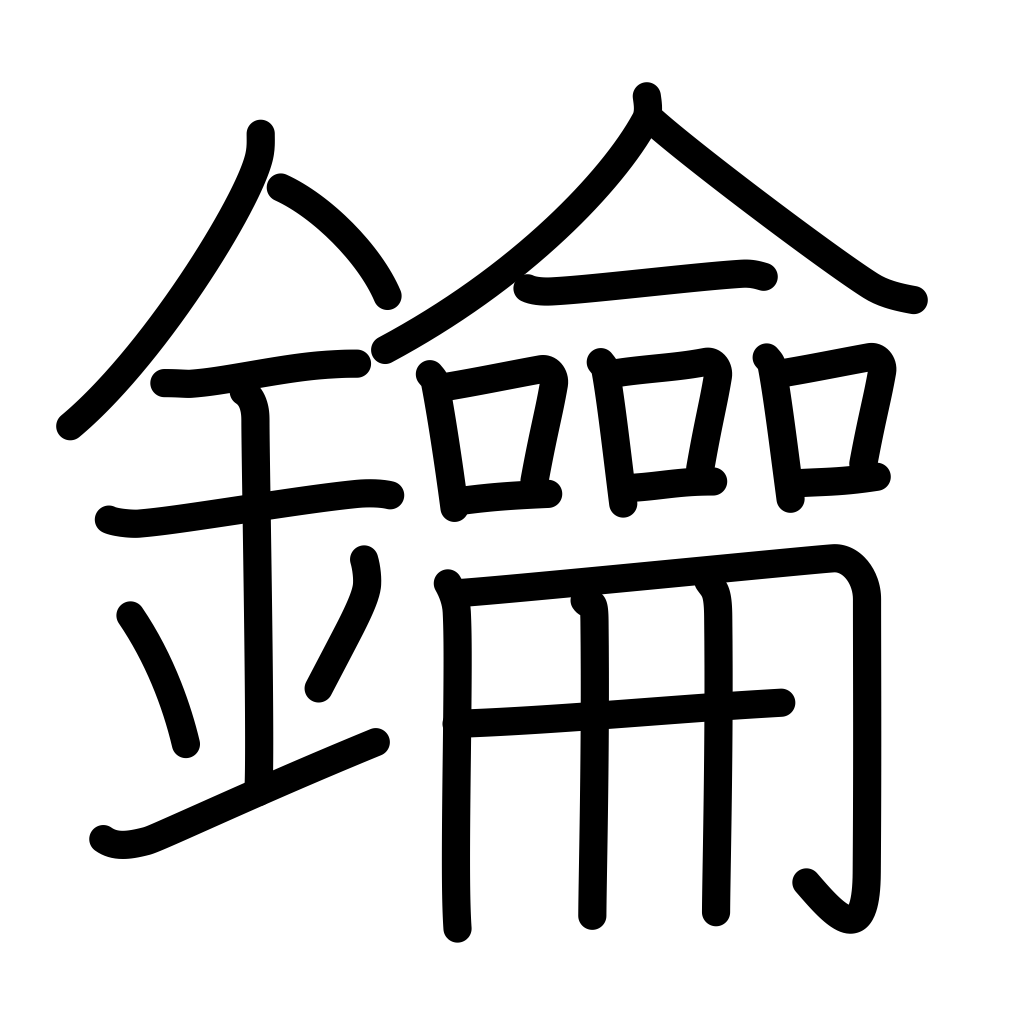
Meaning: lock